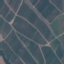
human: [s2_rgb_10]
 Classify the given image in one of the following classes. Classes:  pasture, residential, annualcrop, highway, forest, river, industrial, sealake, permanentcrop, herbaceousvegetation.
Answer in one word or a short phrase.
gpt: PermanentCrop